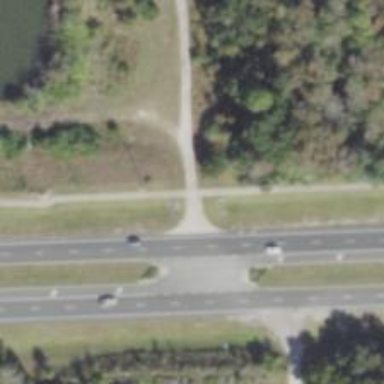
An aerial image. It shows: Crossing on the path.